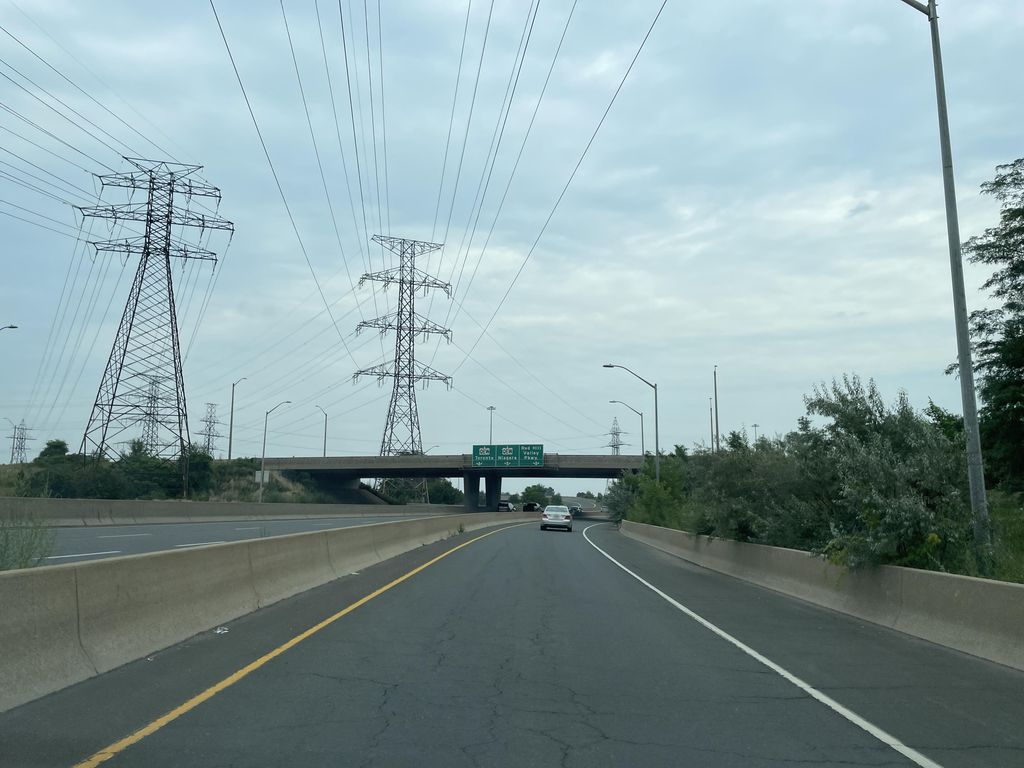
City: hamilton